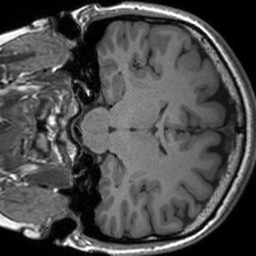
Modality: T1w
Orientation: coronal
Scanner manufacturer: siemens
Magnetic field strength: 3 T
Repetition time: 1.54 s
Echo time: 0.00234 s